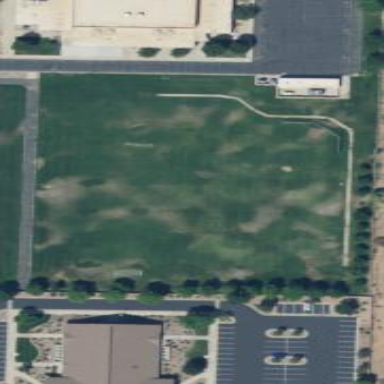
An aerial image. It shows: Pitch used for soccer and baseball activities.